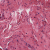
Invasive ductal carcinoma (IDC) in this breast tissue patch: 0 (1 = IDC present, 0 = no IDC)